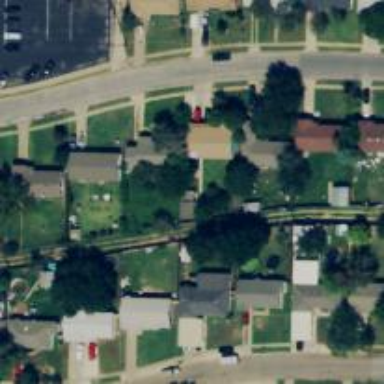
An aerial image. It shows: Alley classified as service road.